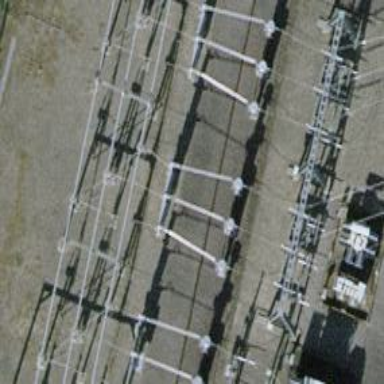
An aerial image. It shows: Bay for power lines.